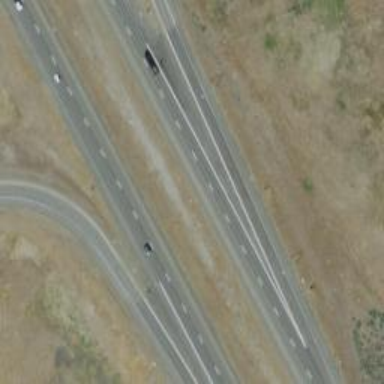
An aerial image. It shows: Motorway link.